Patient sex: F
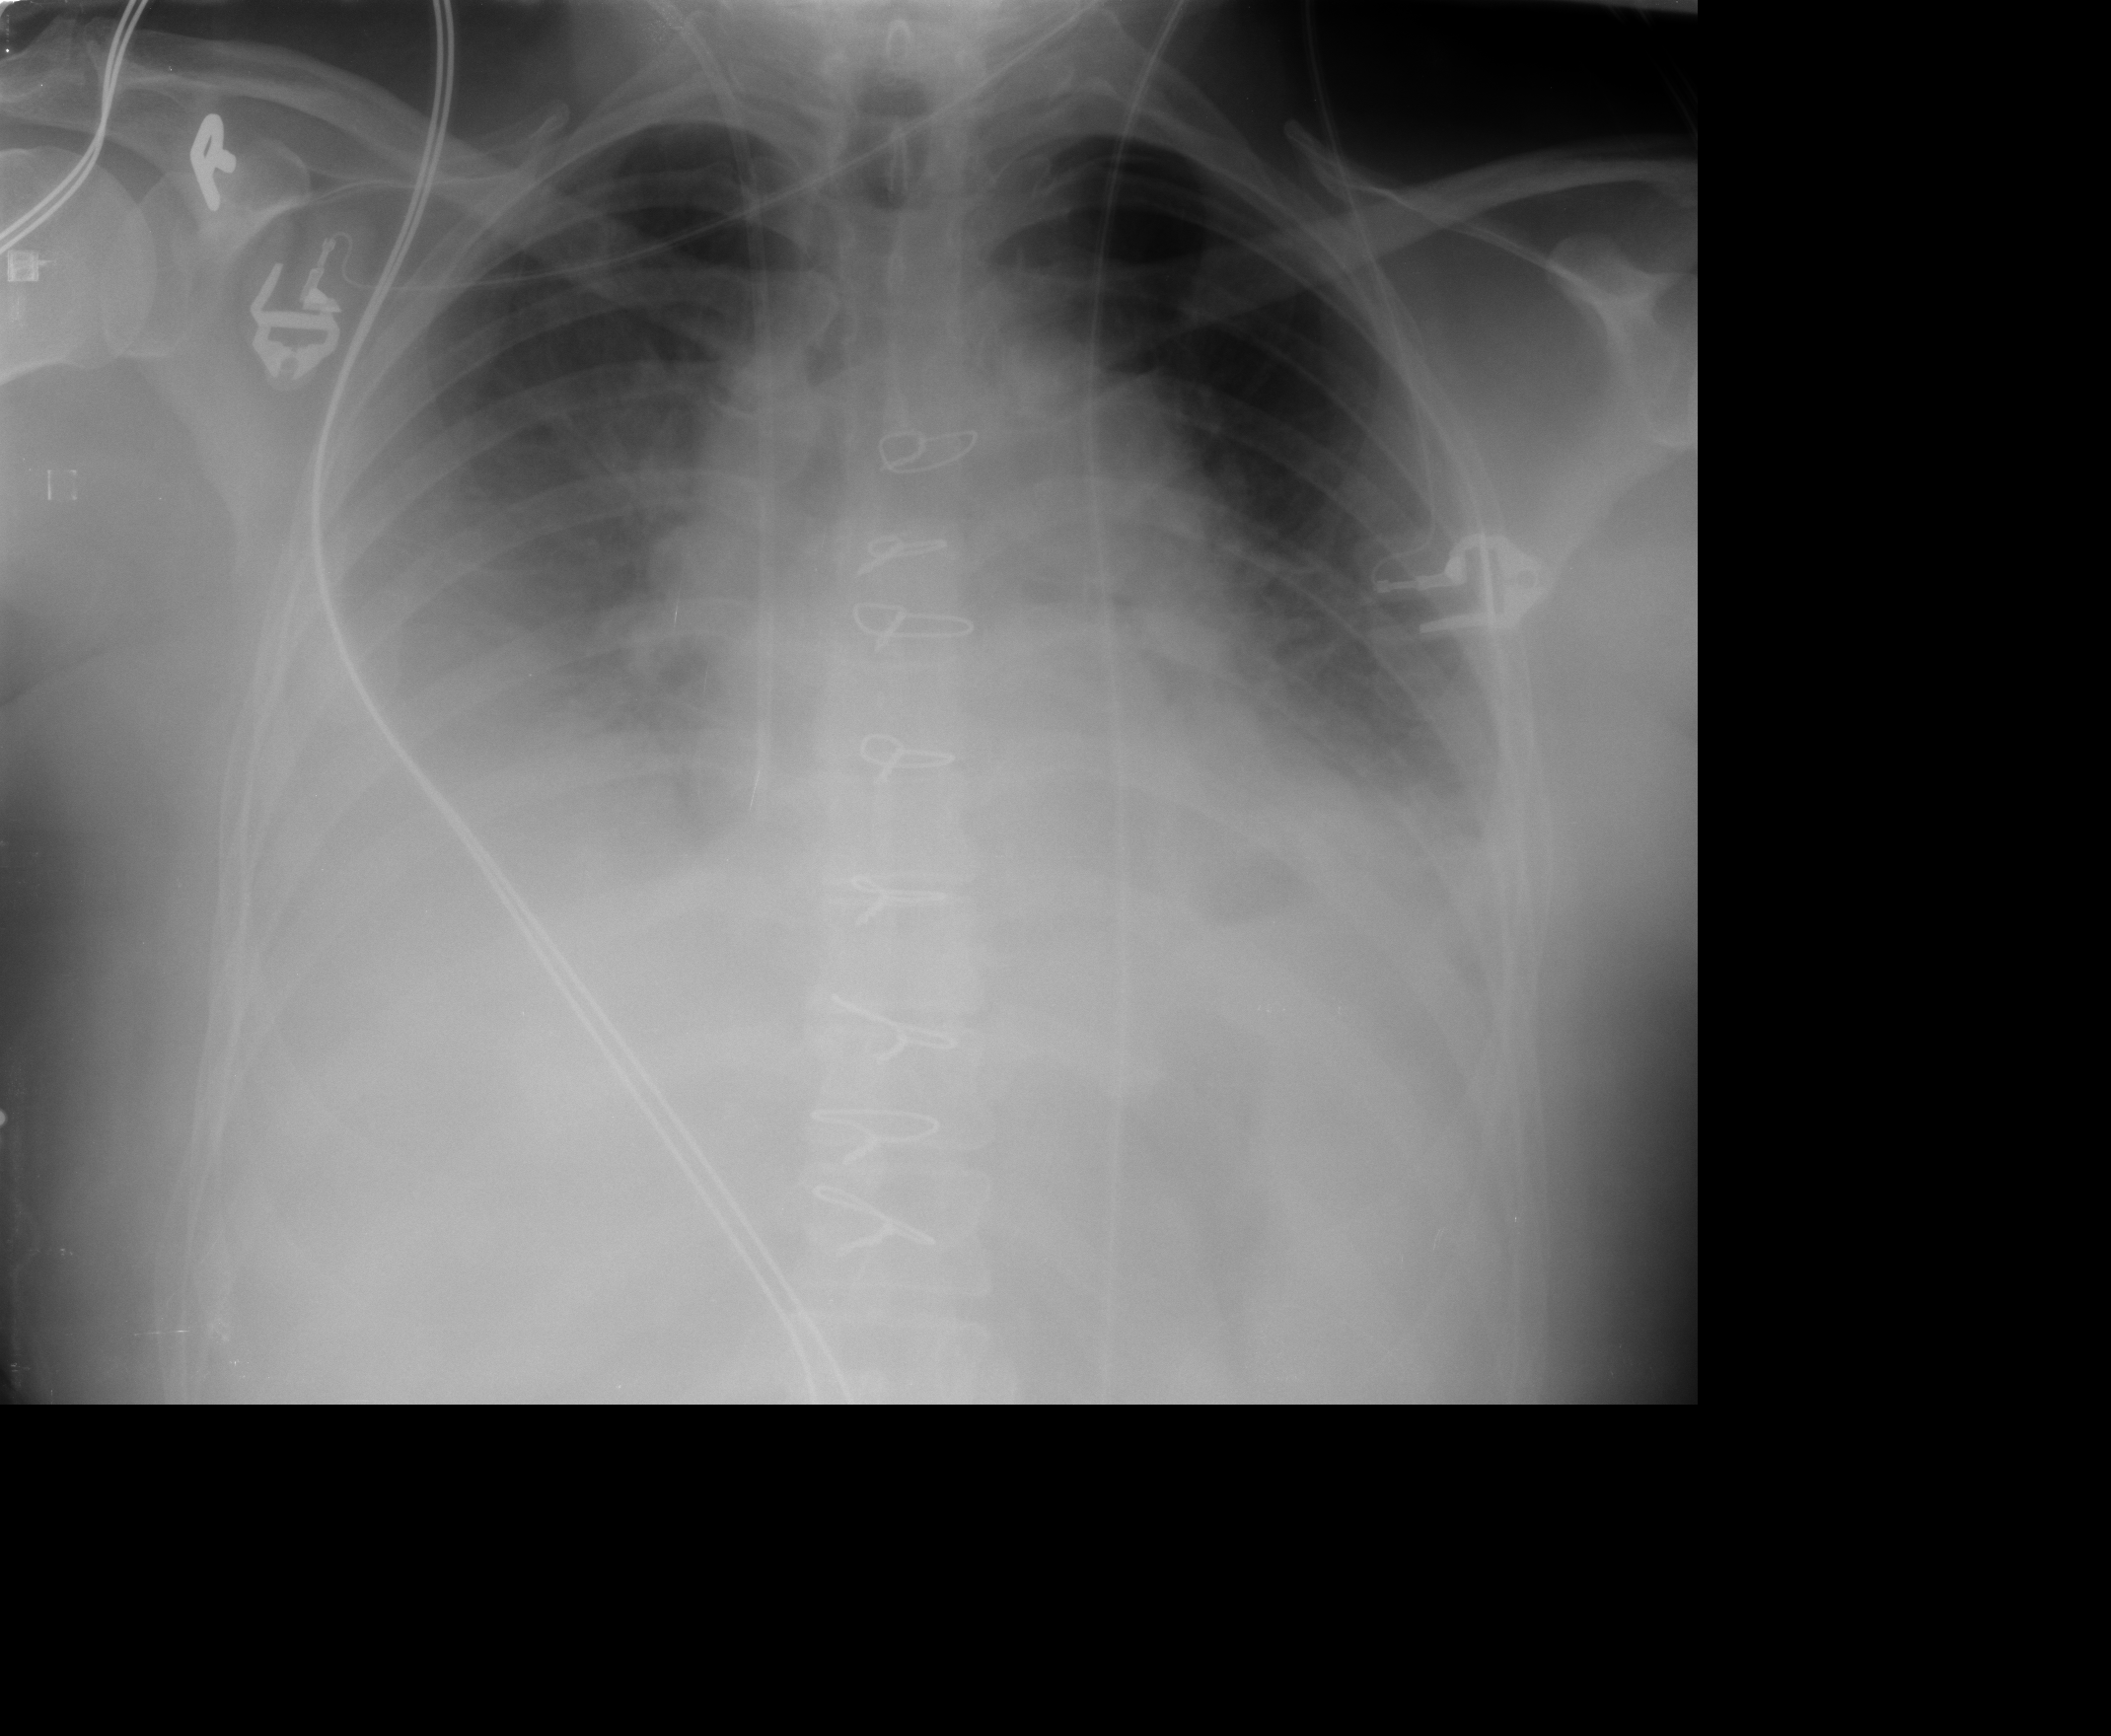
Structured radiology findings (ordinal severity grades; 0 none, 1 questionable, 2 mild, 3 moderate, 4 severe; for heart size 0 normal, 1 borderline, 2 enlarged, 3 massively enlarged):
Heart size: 0
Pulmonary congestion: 0
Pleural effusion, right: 3
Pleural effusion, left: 2
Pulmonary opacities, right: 0
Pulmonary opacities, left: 0
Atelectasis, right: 2
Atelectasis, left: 2